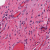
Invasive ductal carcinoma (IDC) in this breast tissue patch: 0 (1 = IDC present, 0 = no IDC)